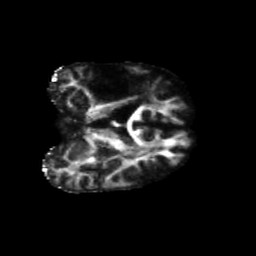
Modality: FA
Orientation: coronal
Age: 56
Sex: female
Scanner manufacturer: siemens
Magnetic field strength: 3 T
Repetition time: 5.47 s
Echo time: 0.0854 s